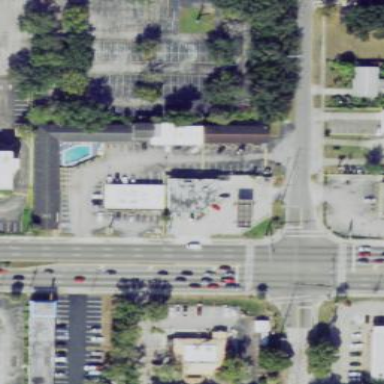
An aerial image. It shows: Building that is motel.